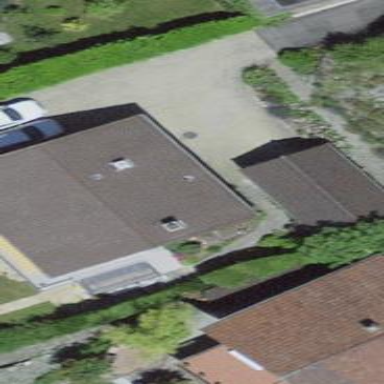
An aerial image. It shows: Garage building.